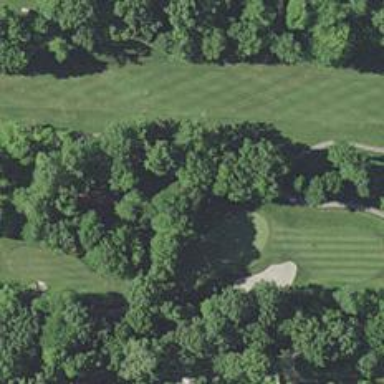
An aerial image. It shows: Path for both roads and golfers.